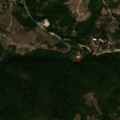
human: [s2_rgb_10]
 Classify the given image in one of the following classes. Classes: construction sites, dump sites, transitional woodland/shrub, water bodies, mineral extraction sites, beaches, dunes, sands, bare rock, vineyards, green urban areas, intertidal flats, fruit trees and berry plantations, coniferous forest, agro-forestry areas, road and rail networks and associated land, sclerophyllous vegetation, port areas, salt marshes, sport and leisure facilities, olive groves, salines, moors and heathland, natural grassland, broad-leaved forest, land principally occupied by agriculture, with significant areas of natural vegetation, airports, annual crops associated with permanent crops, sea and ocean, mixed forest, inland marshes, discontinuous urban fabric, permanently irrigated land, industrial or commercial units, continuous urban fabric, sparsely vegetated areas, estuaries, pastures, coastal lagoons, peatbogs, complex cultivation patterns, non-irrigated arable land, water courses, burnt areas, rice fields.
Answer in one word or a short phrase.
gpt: complex cultivation patterns, land principally occupied by agriculture, with significant areas of natural vegetation, broad-leaved forest, transitional woodland/shrub